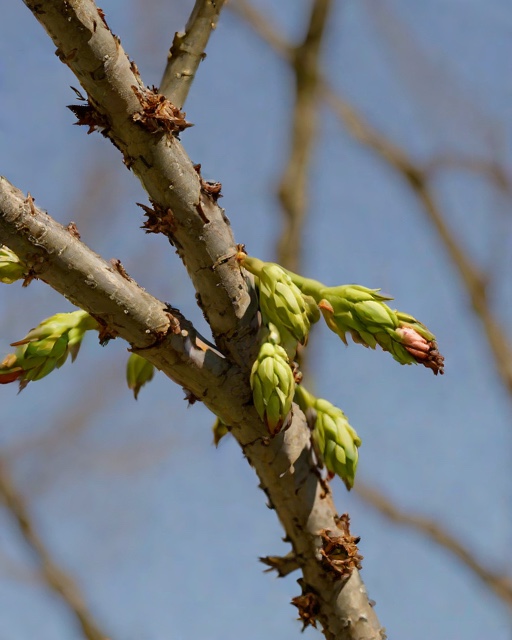
Category: Spring